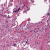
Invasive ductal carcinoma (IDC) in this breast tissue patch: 0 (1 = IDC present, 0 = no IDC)